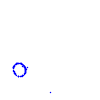
Particle: proton